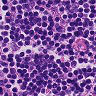
Metastatic tissue present: no